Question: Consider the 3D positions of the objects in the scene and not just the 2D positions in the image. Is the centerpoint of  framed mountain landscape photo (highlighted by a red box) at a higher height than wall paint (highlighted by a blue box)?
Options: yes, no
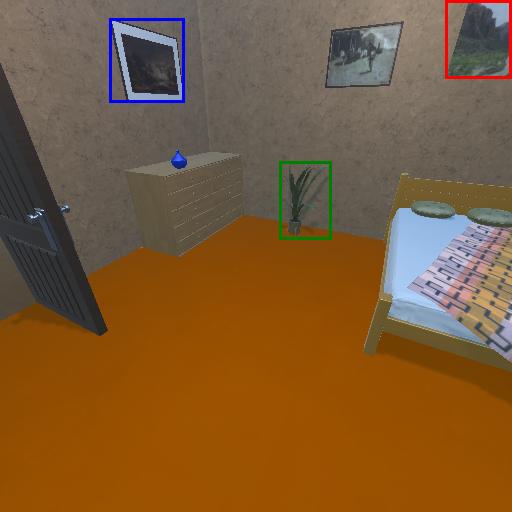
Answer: yes